Question: I have an application that needs to fetch some filters in the database. A filter is a set of 'A', 'B' and 'C', i.e. :
'''
A = 1 and B = 2 and C = 3
'''
Each filter has a value, a characteristic and a category (represented by 'A', 'B' and 'C'), i.e. :
'''
category = 'dimension' and characteristic = 'width' and value = 10
category = 'color' and characteristic = 'background' and value = 'red'
'''
The data is a little too complicated for the sake of this post but we can assume that the filters always comes in trio :
'''
Filter :
category
characteristic
value
'''
I need to fetch a certain number of those filters from the database. As filter are applied to a product, the more filter I have, the less products I must find.
My first approach was to do something like :
'''
(A = 1 and B = 2 and C = 3) or
(A = 4 and B = 5 and C = 6)
'''
But with the previous condition, the result was expanded and not restricted (the filters must add to each other).
A new try gave me :
'''
(A = 1 and B = 2 and C = 3) and
(A = 4 and B = 5 and C = 6)
'''
But this clearly return nothing because the query try 'A = 1 and A = 4'.
Here is a diagram to express what I search :

When I try the query with a 'or', I get all of '(1)' and '(2)'.
'''
select * from products where ( category = 'dimension' and characteristic = 'width' and value = 10 ) or ( category = 'color' and characteristic = 'background' and value = 'red' )
'''
When I try the query with a 'and', I get none of '(1)' and '(2)'.
'''
select * from products where ( category = 'dimension' and characteristic = 'width' and value = 10 ) and ( category = 'color' and characteristic = 'background' and value = 'red' )
'''
So a solution was to do some queries and then joins them :
'''
select where (A = 1 and B = 2 and C = 3) (1)
select where (A = 4 and B = 5 and C = 6) (2)
select (1) join (2)
'''
This way I get all of '(1)' and '(2)' but I keep only the product found in the two subqueries.
But with this solution that I think will work, I am unable to build such query with Active records. The two mains problems are :
- -
Do you have any idea/link to recommend ?
Thanks,
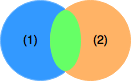
Answer: I found out that, using MySQL database, I could simple do a 'OR' condition and then filtering for only the duplicates entries like so :
'''
SELECT * FROM products WHERE
(category = 'dimension' AND characteristic = 'width' AND value = 10 )
OR (category = 'color' AND characteristic = 'background' AND value = 'red')
GROUP BY id
HAVING count(*) > 0
'''